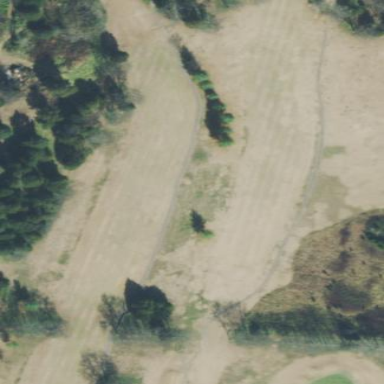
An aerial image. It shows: Golf fairway surrounded by grass.